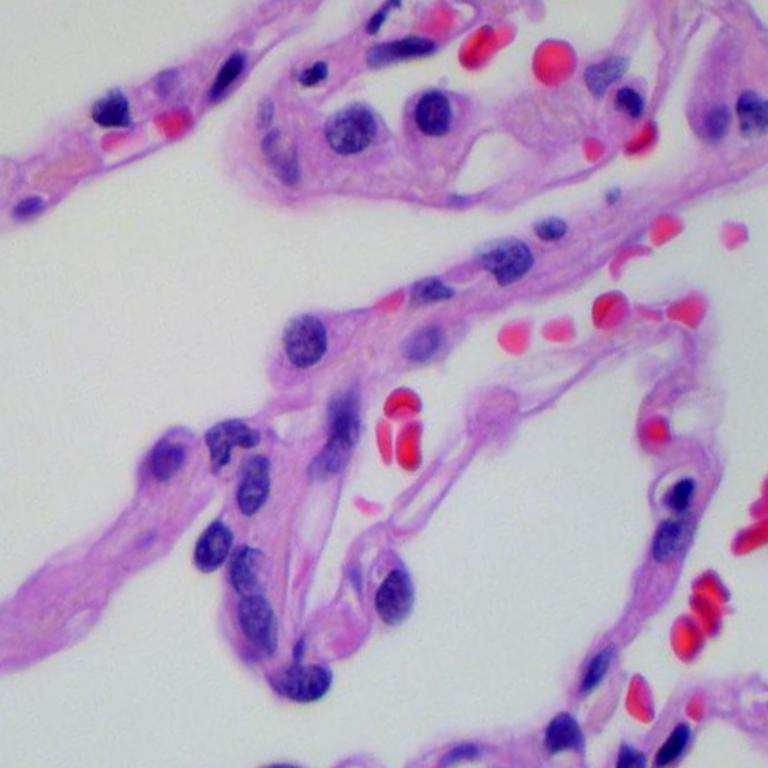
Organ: lung
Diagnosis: benign